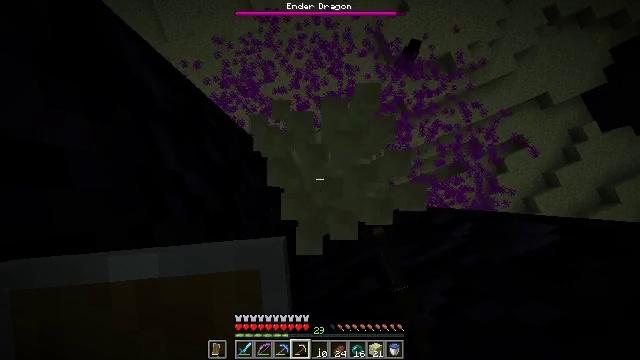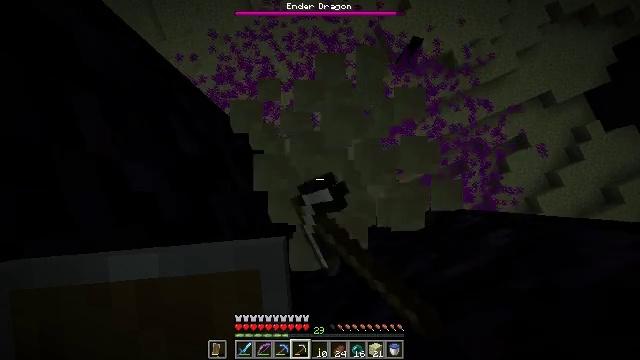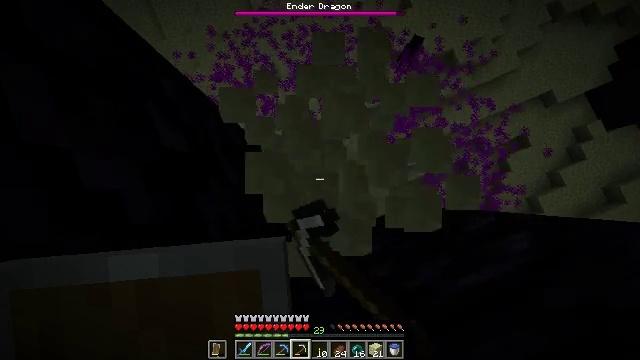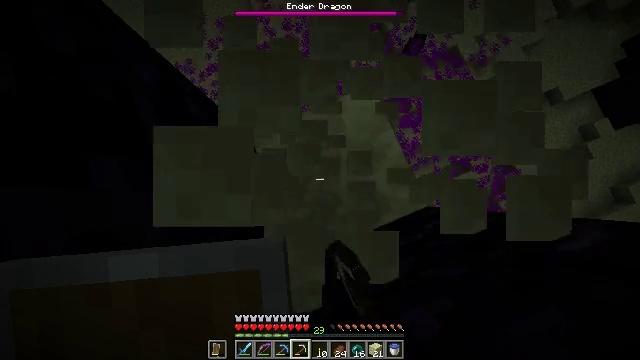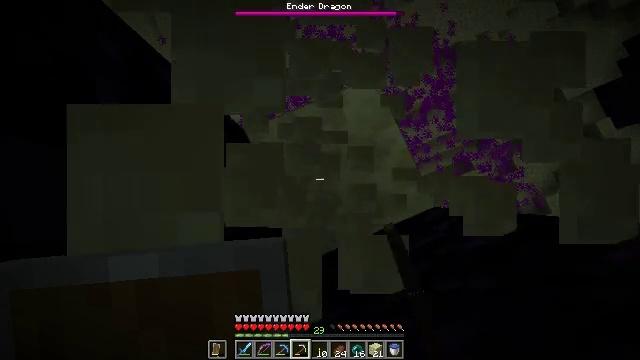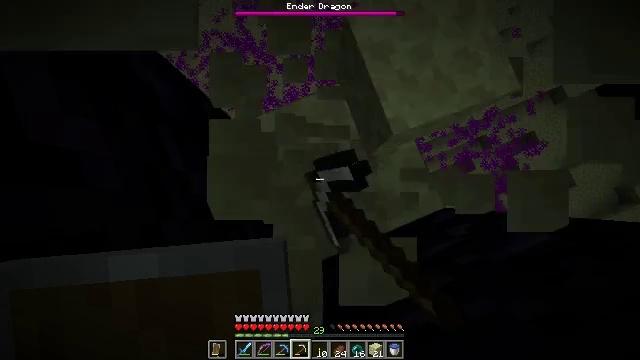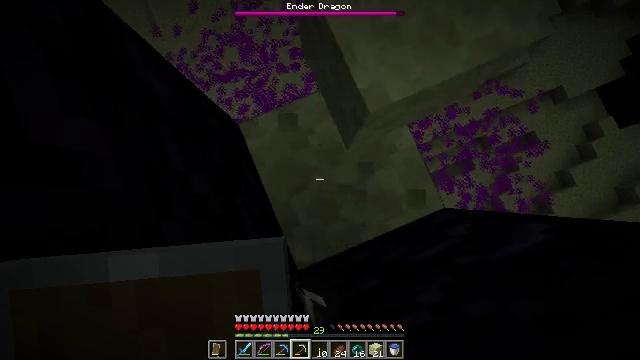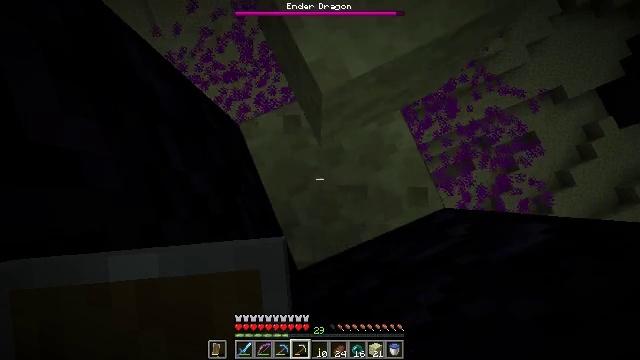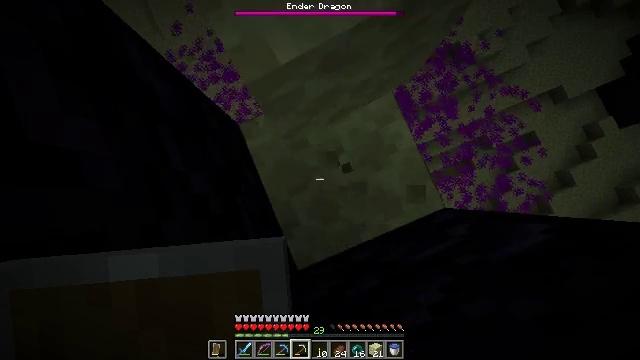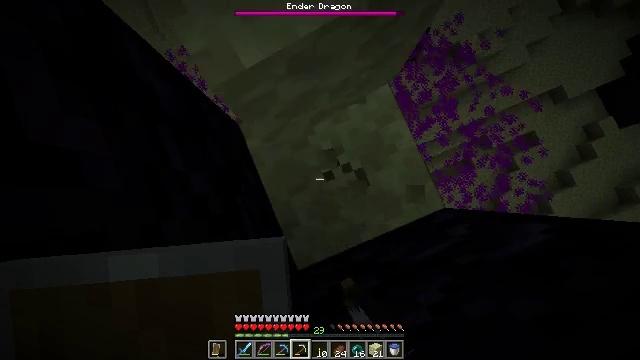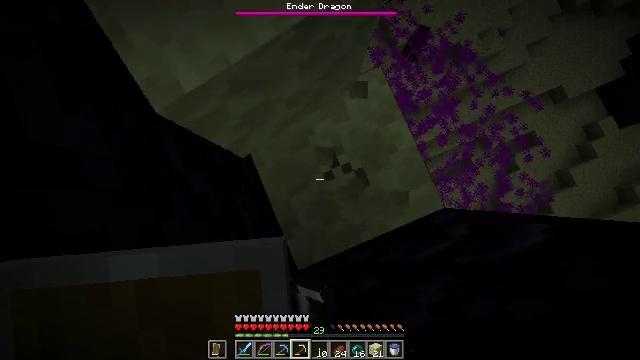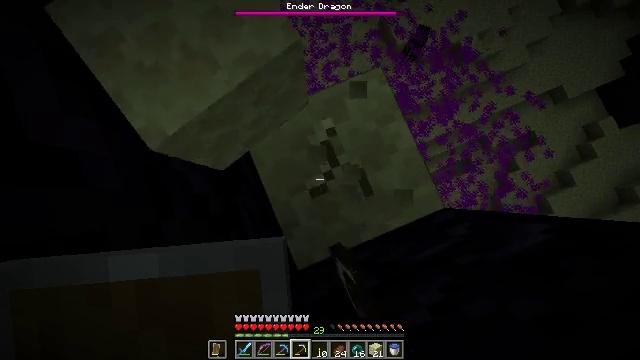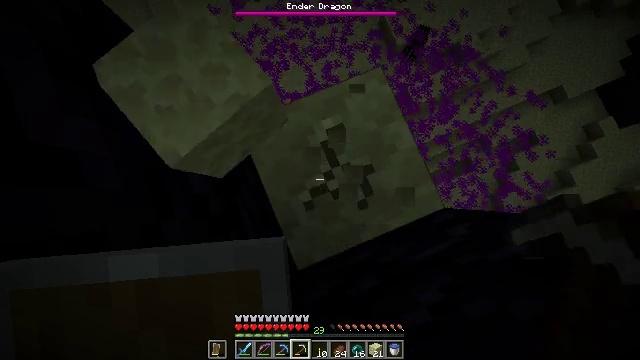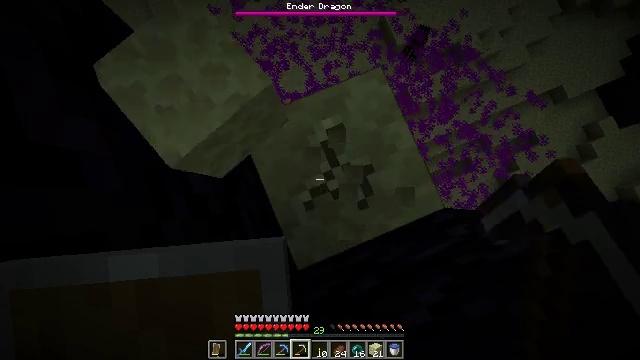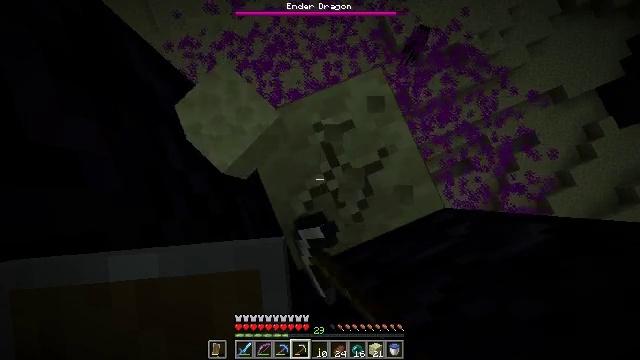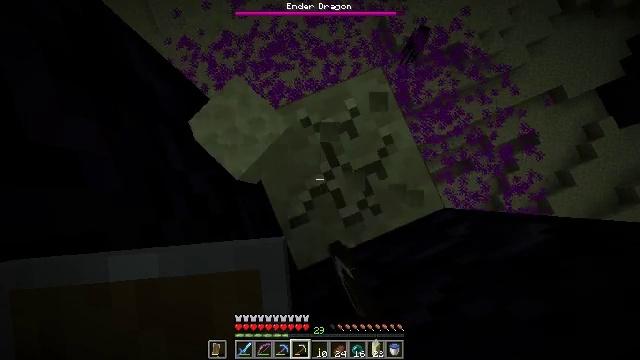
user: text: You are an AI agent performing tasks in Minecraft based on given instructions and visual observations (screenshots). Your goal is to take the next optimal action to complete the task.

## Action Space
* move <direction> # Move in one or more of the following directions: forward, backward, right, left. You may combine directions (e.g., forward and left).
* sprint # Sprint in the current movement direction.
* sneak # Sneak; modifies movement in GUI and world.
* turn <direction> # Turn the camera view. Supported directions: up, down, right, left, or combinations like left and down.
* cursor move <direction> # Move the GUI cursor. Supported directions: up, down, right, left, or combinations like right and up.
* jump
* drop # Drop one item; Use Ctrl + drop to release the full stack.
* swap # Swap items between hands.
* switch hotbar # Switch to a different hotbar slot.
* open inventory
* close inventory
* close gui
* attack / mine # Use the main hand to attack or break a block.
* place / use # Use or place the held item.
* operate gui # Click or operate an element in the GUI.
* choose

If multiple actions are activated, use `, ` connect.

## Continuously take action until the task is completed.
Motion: motion action
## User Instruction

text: Gather end stone from the End.
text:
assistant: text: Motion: attack / mine
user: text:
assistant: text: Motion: attack / mine
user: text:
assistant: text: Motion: attack / mine
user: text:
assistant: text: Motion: attack / mine
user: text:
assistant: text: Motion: attack / mine
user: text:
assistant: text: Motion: attack / mine
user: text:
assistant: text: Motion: attack / mine
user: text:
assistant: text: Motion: attack / mine
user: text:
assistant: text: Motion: attack / mine
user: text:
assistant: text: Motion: attack / mine
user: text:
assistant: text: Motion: attack / mine
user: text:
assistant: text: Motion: attack / mine
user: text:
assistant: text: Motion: attack / mine
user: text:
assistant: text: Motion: attack / mine
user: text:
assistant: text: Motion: attack / mine
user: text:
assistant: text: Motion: attack / mine
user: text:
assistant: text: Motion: attack / mine
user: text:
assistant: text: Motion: attack / mine
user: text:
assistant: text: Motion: attack / mine
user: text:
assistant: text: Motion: attack / mine
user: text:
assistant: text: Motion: attack / mine
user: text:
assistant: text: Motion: attack / mine
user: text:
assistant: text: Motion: no_op
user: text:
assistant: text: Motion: no_op
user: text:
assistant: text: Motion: no_op
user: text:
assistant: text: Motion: no_op